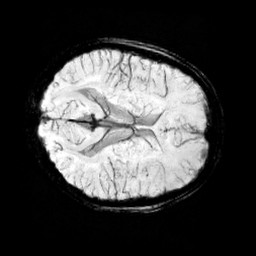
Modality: minIP
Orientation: axial
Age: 11
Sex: male
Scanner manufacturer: siemens
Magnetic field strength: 3 T
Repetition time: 0.027 s
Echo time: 0.02 s